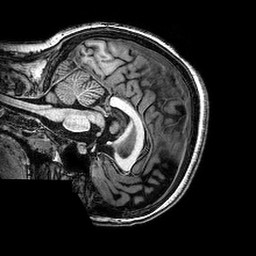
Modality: T1w
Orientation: sagittal
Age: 26
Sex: female
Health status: healthy
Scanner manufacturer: philips
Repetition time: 0.008227 s
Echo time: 0.00377 s